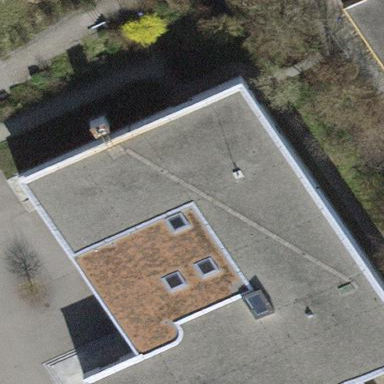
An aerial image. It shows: School building.